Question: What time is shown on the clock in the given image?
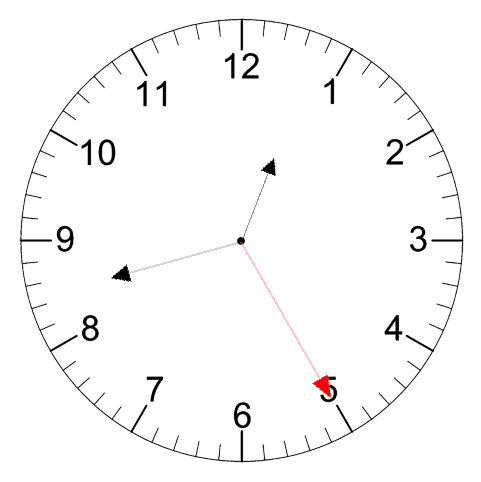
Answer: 12:42:25